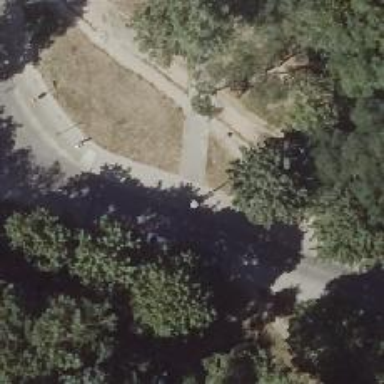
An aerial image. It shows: Footway with concrete surface.